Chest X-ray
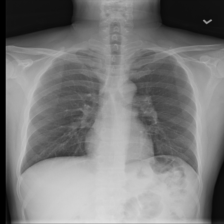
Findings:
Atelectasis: negative
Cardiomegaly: negative
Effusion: negative
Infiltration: negative
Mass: negative
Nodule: negative
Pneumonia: negative
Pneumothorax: negative
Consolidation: negative
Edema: negative
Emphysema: negative
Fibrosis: negative
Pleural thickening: negative
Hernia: negative